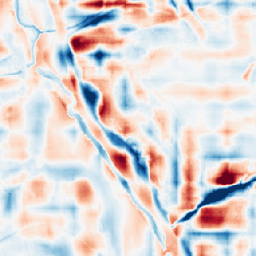
Category: wavelet
Decomposition family: wavelet_reverse_biorthogonal
Decomposition parameters: wavelet: rbio4.4
level: 5
Upsampling method: area
Upsampling parameters: scale: 4
Upsampling scale: 4